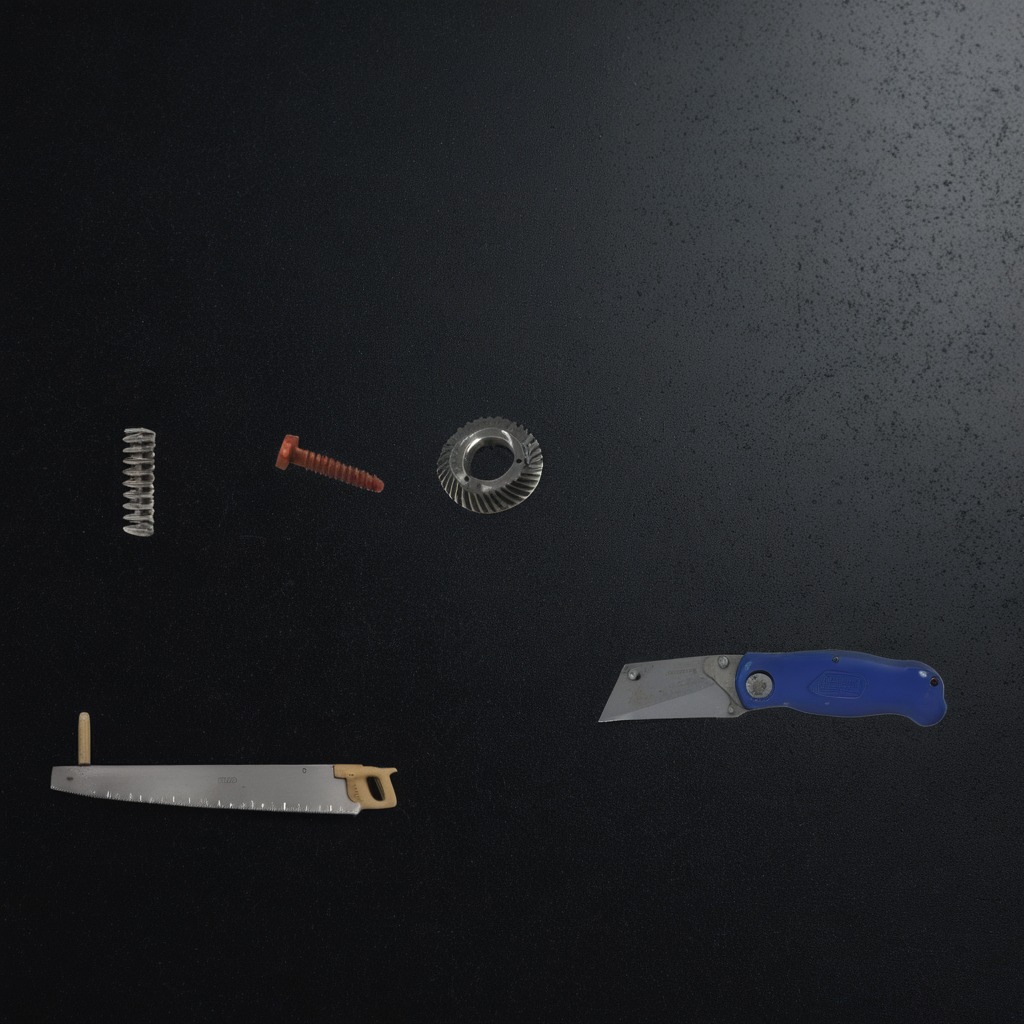
A gear with teeth, a utility knife, a machine screw, a coiled metal spring, and a handheld metal saw are lying on the granite tabletop.